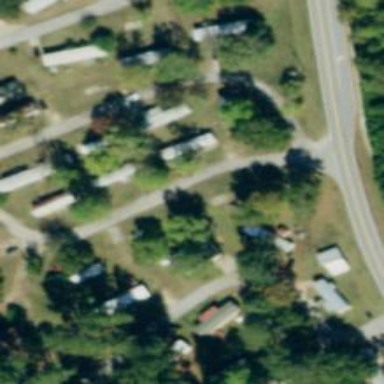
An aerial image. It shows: Residential area designated as trailer park.